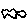
Label: cloud